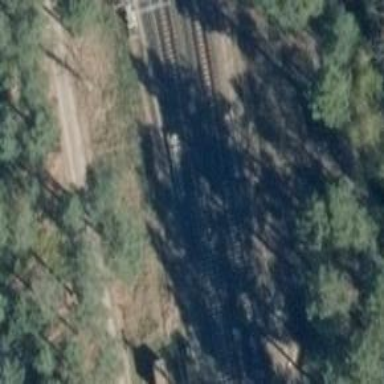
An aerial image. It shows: Railway switch.